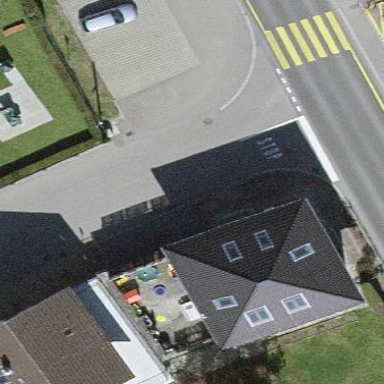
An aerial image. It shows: Beige building with hipped gray roof.